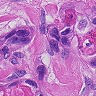
Metastatic tissue present: yes